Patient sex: M
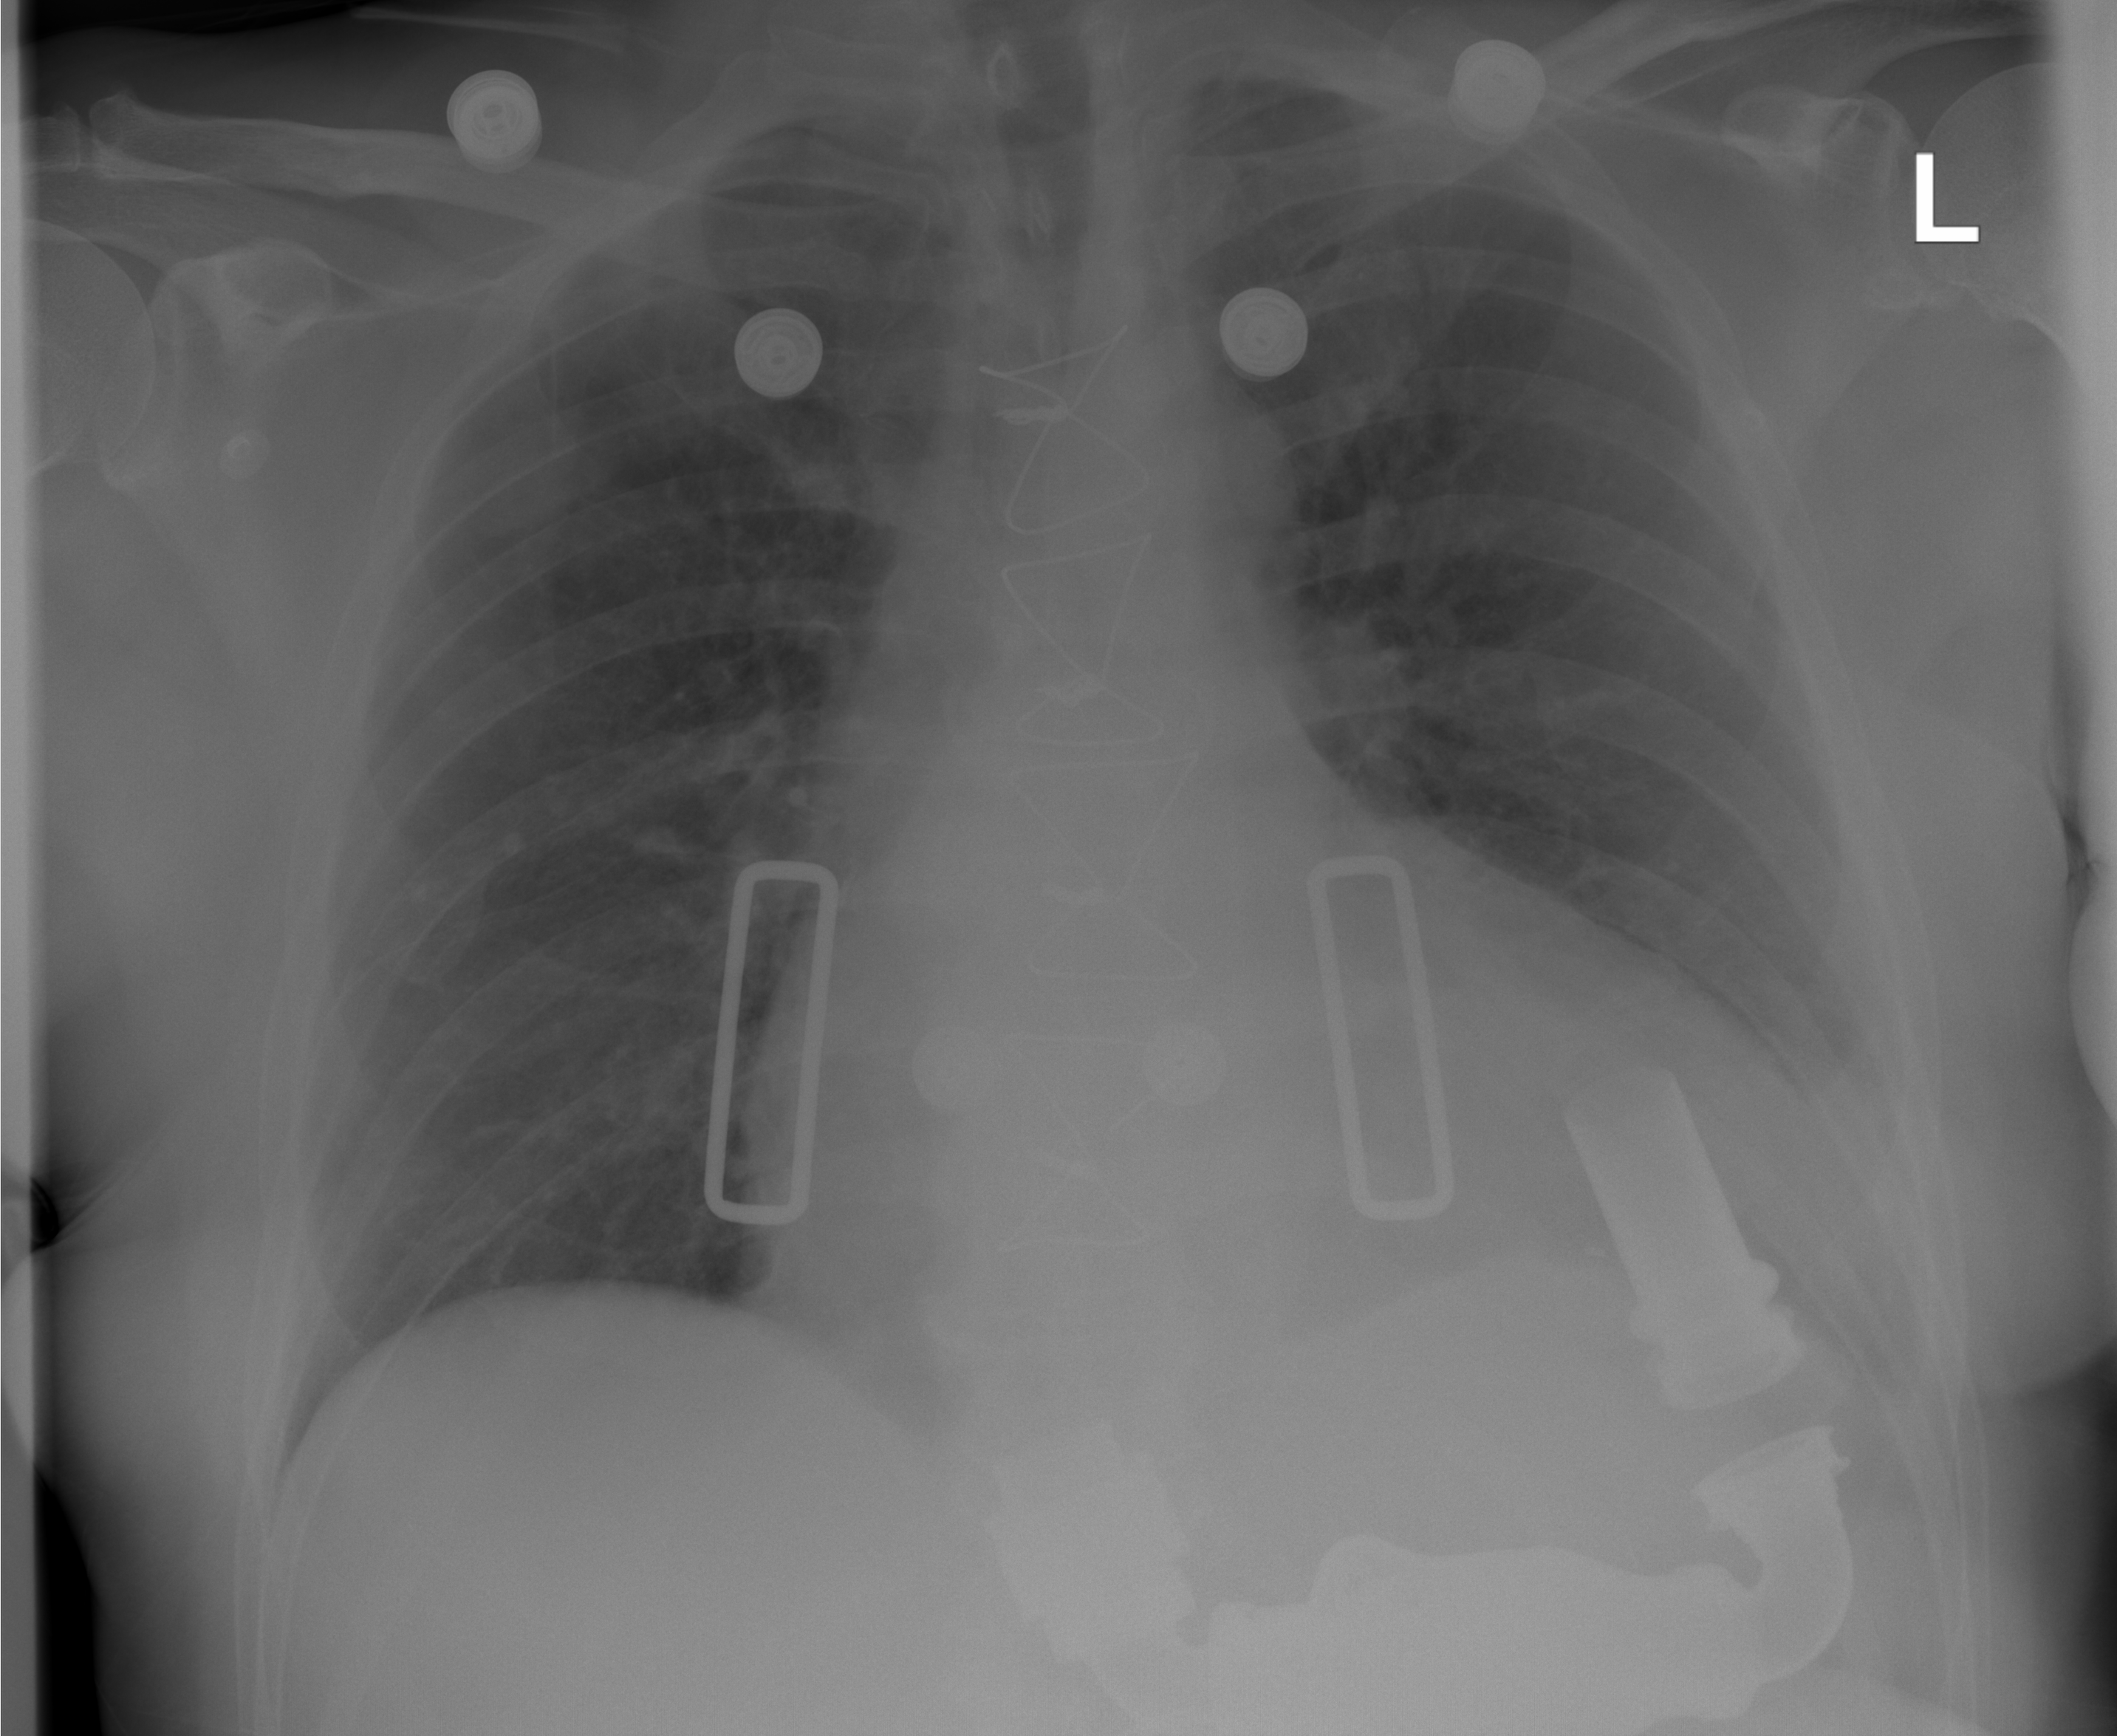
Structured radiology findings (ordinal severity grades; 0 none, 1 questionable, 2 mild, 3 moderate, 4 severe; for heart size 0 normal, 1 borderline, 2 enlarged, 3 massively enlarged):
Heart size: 2
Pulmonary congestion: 0
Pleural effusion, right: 0
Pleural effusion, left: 1
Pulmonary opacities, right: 0
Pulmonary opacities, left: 0
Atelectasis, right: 0
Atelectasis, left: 2